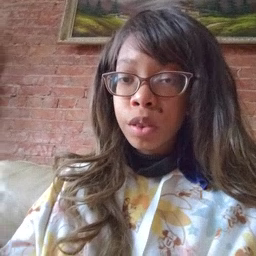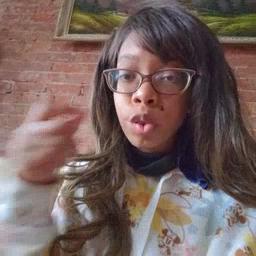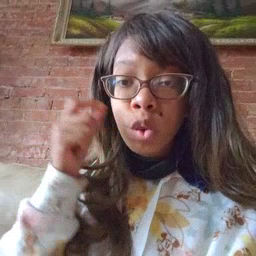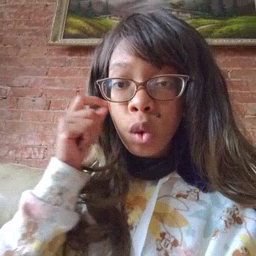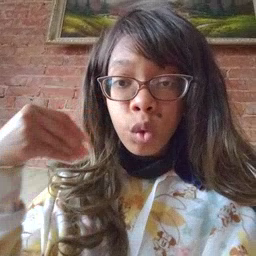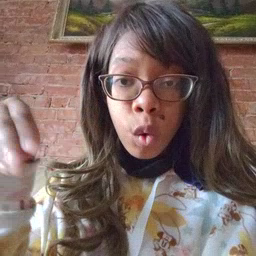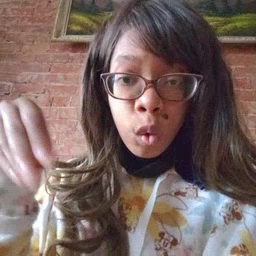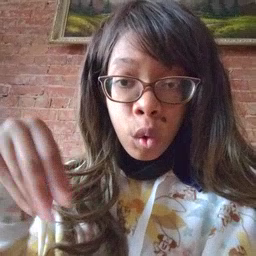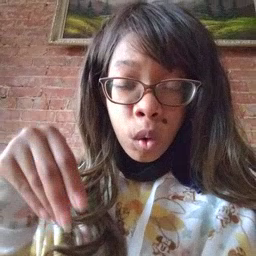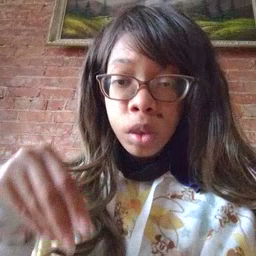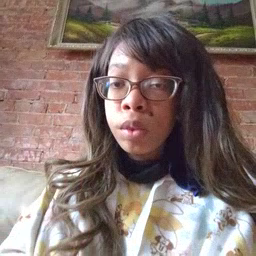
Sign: store